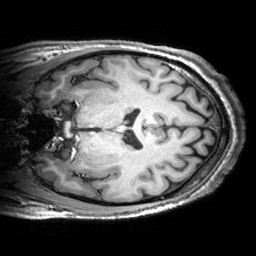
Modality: T1w
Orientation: coronal
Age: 19
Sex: male
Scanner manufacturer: siemens
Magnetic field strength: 3 T
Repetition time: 2.53 s
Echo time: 0.00299 s